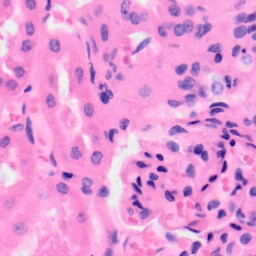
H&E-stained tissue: Kidney